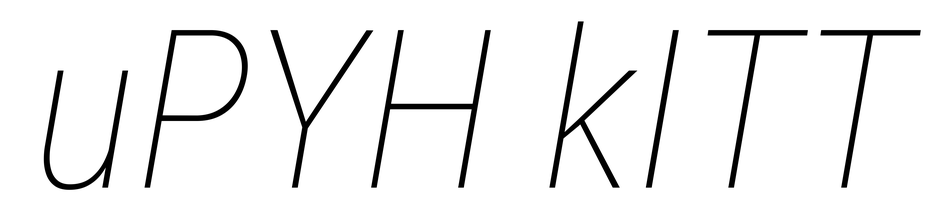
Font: Roboto-Italic_Condensed_Thin_Italic